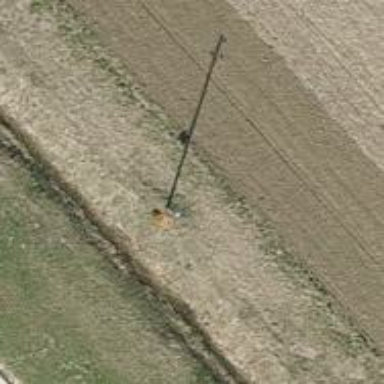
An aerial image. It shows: Pole supporting roof covering pipeline marker.